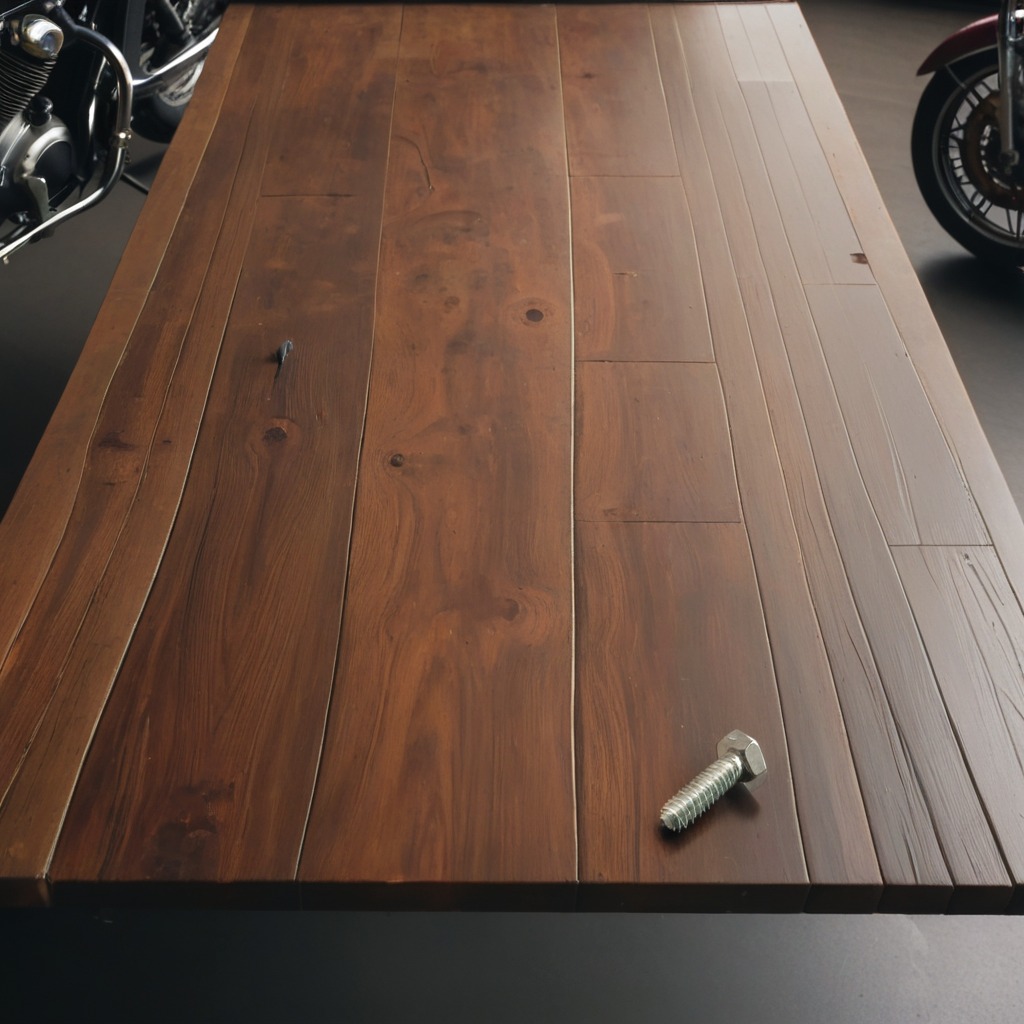
A metal screw is lying on the wooden table.